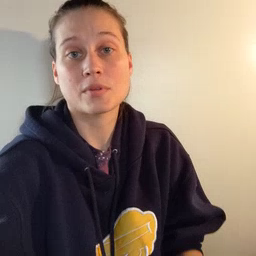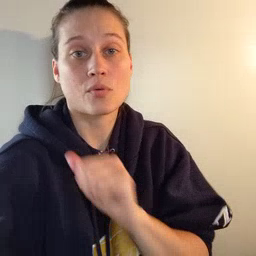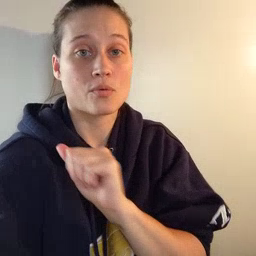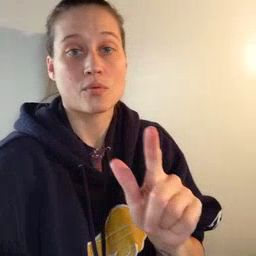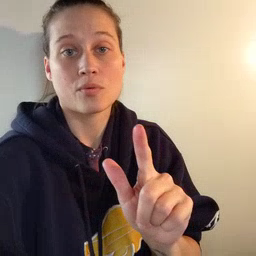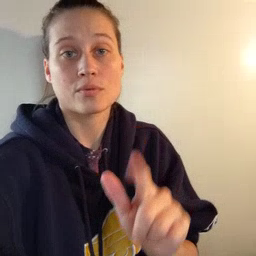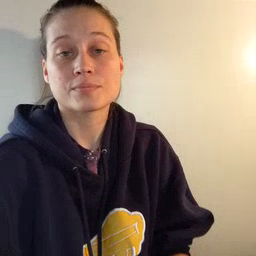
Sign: all